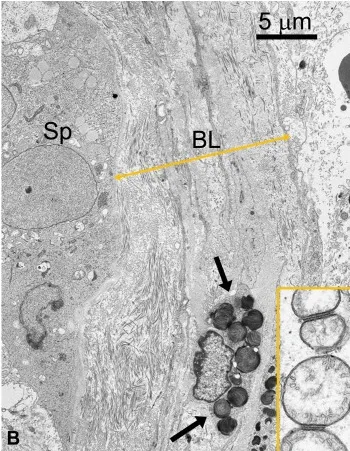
(B) TEM detailing the interface between the basal epithelium of seminiferous tubule and thickened basal layer (BL) around tubules layer (double arrowed yellow line). GB are present in the smooth muscle cells (arrows) and fibroblasts. Insert represents a detail of spermatogonial mitochondria interacting at level of outer membrane.
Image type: pathology (h&e)